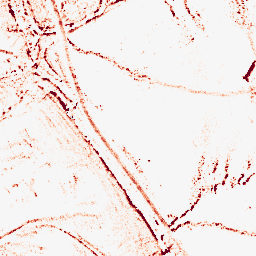
Category: morphological
Decomposition family: morphological_square
Decomposition parameters: operation: opening
size: 5
Upsampling method: regularized
Upsampling parameters: scale: 2
lambda_reg: 0.01
Upsampling scale: 2